Field crop: maize
Growth stage: 2
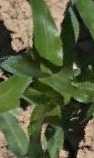
Species: maize